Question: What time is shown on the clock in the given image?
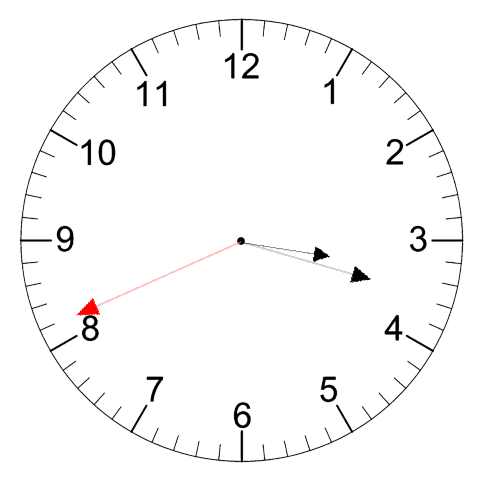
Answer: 03:17:41